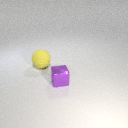
large yellow rubber sphere behind small purple metal cube